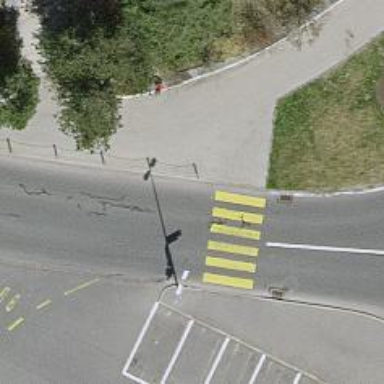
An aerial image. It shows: Marked crossing on the road.